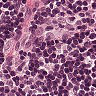
Metastatic tissue present: no